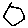
Label: hexagon